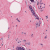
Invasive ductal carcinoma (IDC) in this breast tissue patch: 0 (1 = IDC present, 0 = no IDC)